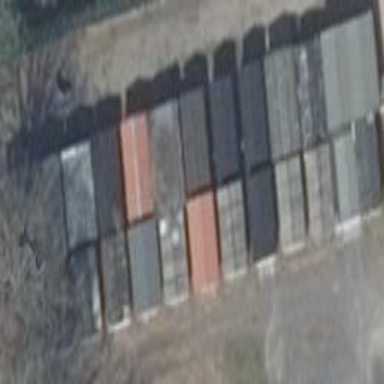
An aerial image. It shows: Group of garages.